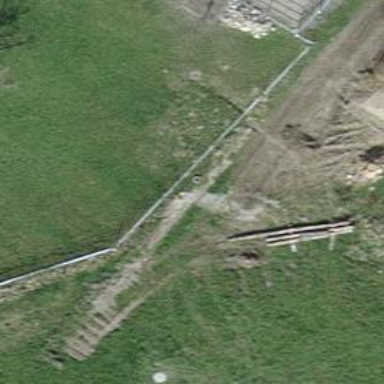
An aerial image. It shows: Impassable ground track with grade5 tracktype.